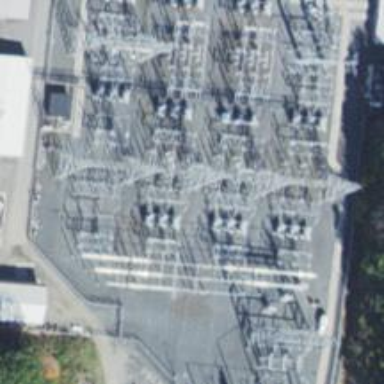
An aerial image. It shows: Switch used for power control.